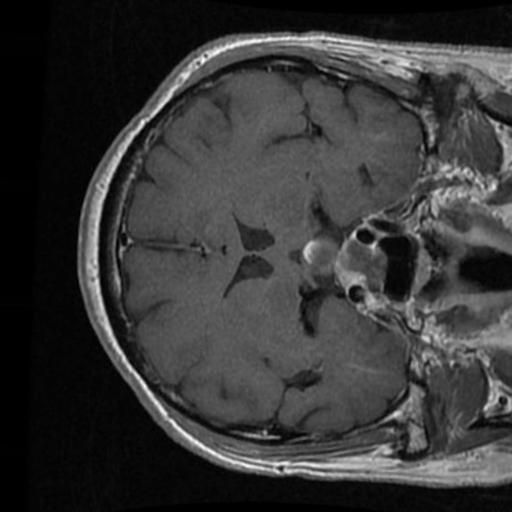
Label: brain_tumor